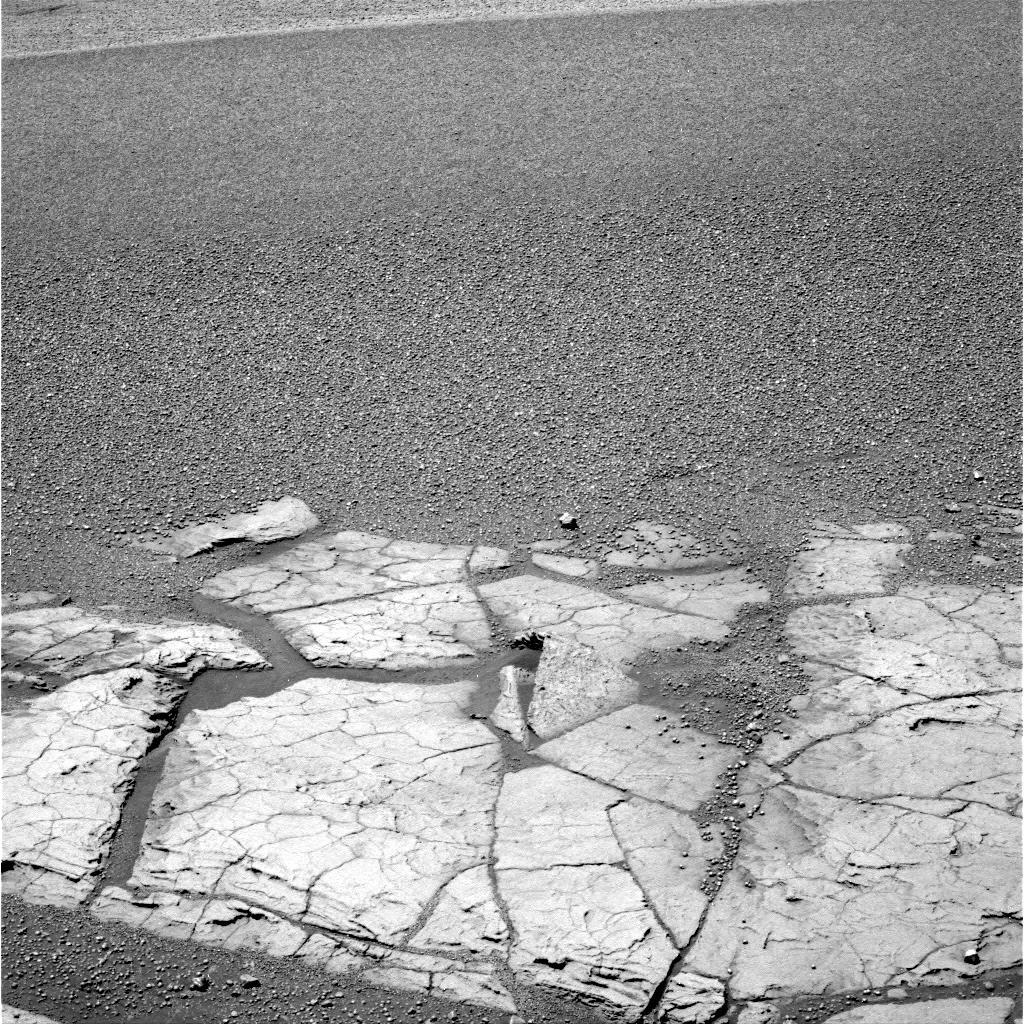
Terrain classes present: Bedrock, Gravel / Sand / Soil